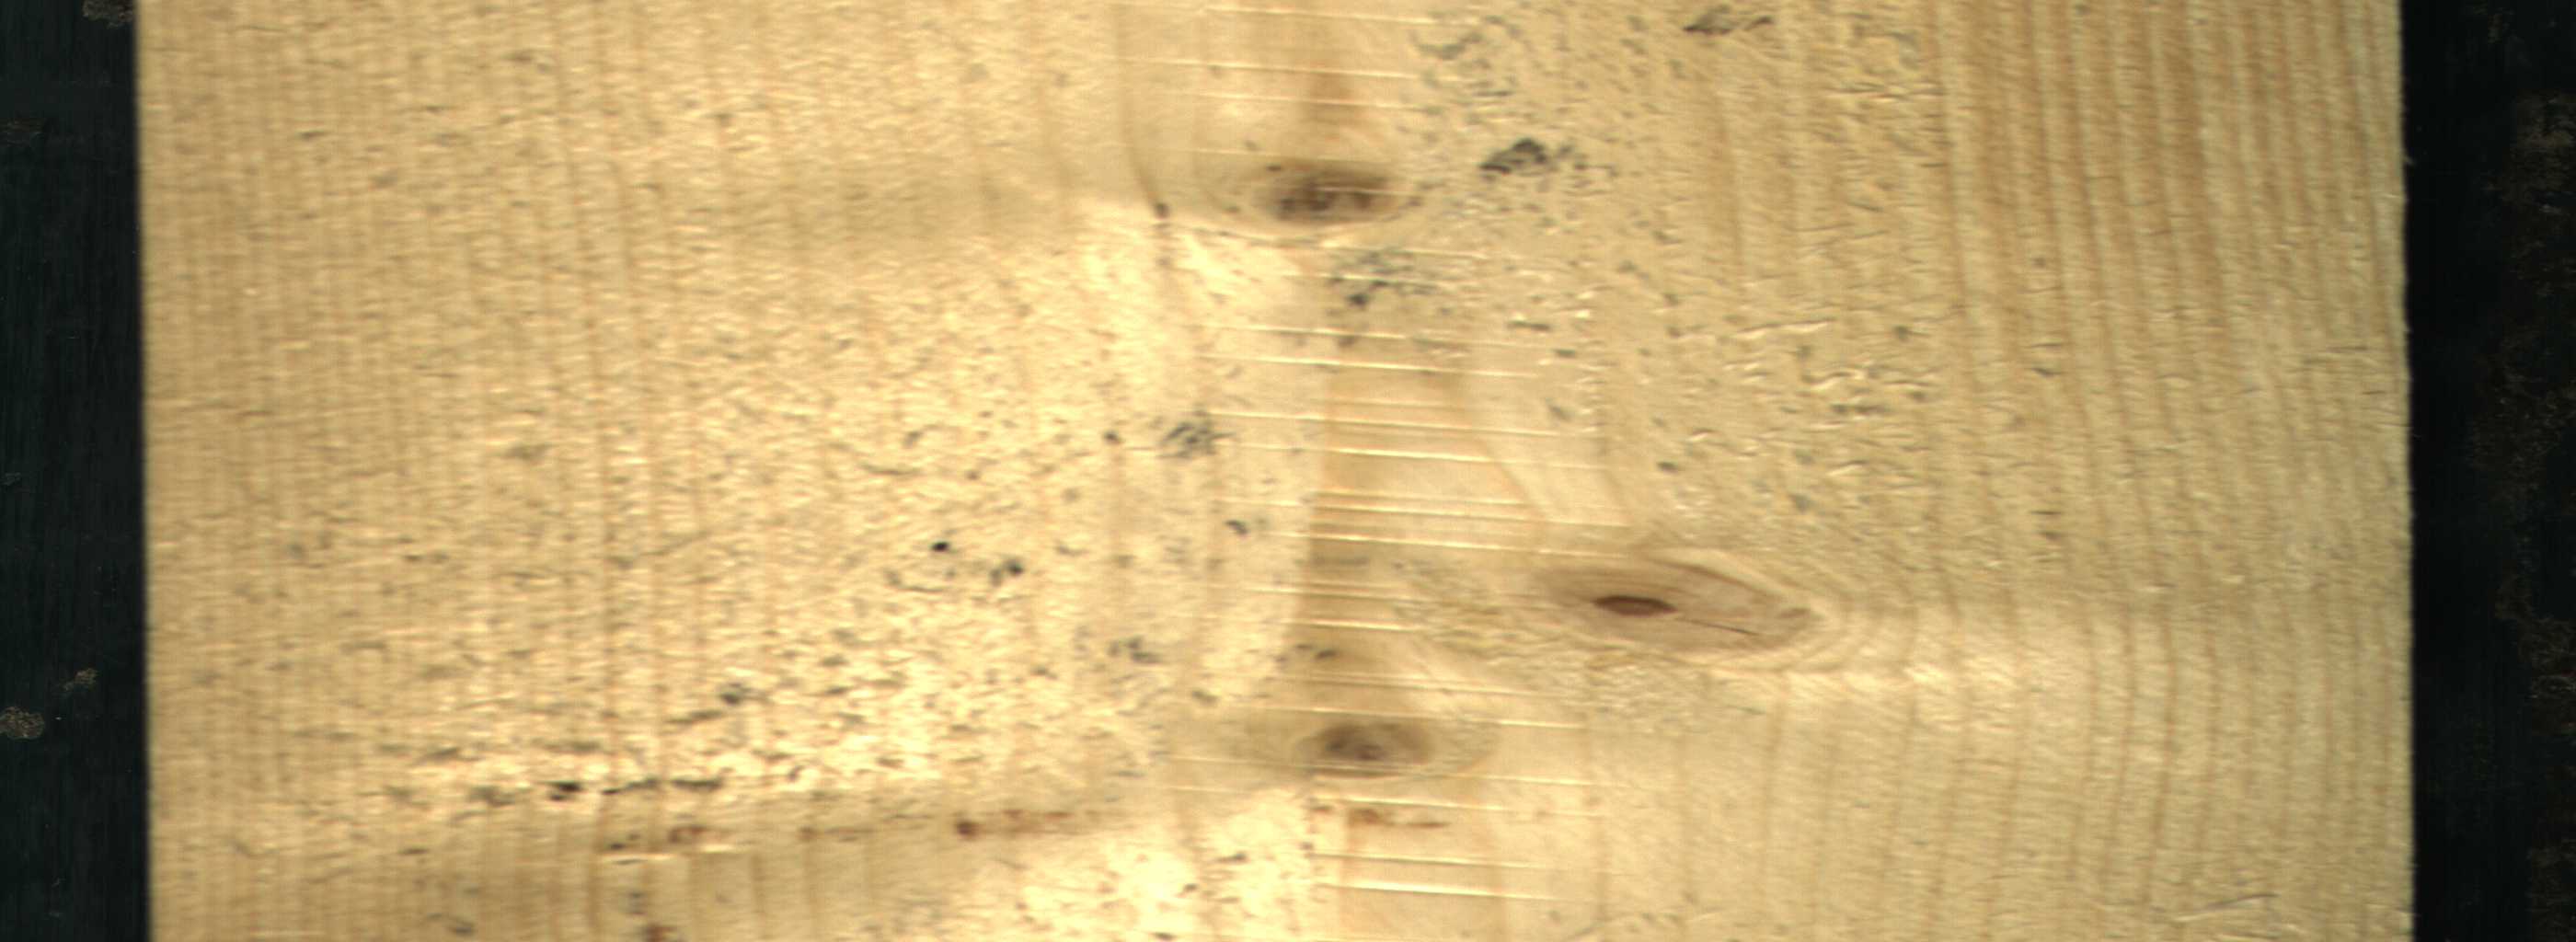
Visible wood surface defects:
Live_Knot
Live_Knot
Live_Knot